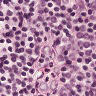
Metastatic tissue present: no